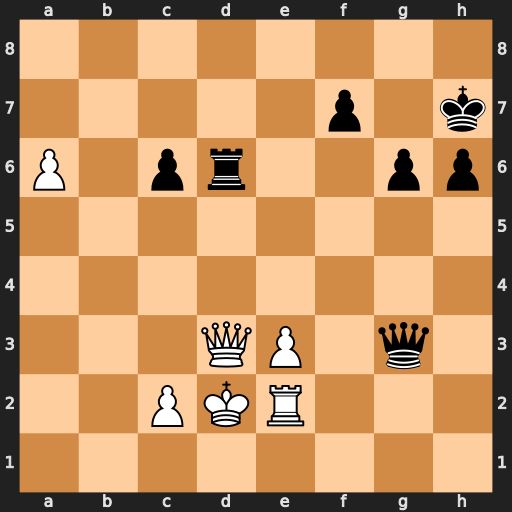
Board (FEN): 8/5p1k/P1pr2pp/8/8/3QP1q1/2PKR3/8
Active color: w
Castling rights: -
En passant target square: -
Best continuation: a7 Rxd3+ cxd3 Qe5 a8=Q